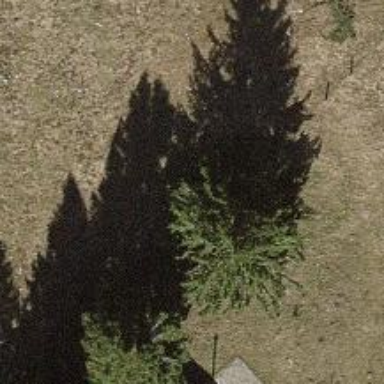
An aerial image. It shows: Evergreen needle-leaved tree.